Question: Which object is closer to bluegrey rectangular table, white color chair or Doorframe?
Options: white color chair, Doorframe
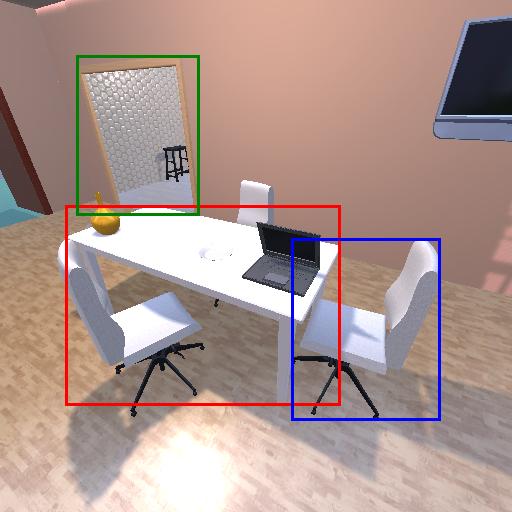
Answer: white color chair